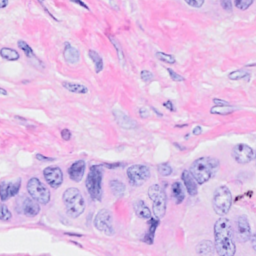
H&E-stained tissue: Breast